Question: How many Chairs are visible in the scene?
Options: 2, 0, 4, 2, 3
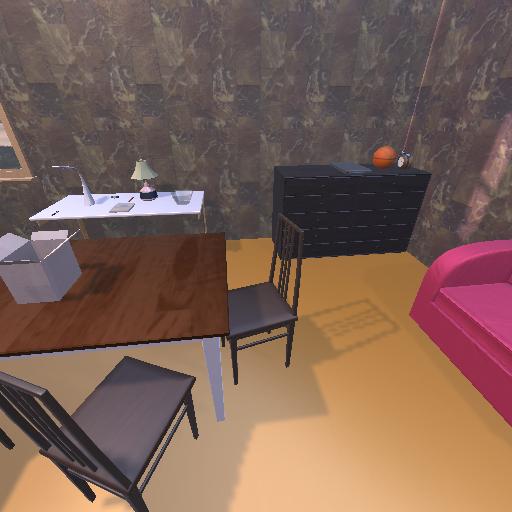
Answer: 2